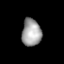
Tissue: lung
Cell type: Endothelial cells
Senescence score: 0.605
Nuclear area (px): 515
Mean DAPI intensity: 161.899